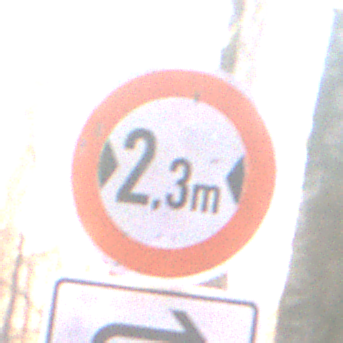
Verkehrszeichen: TatsaechlicheBreite2Komma3
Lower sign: RichtungsangabeDurchPfeile5
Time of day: SunriseSunset
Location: Outdoor (Nature)
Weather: Clear
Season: Autumn
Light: Natural